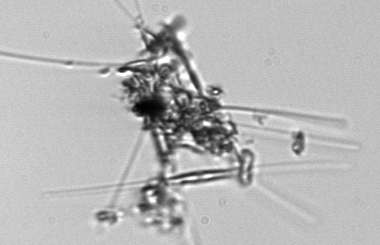
Label: Asterionellopsis_glacialis